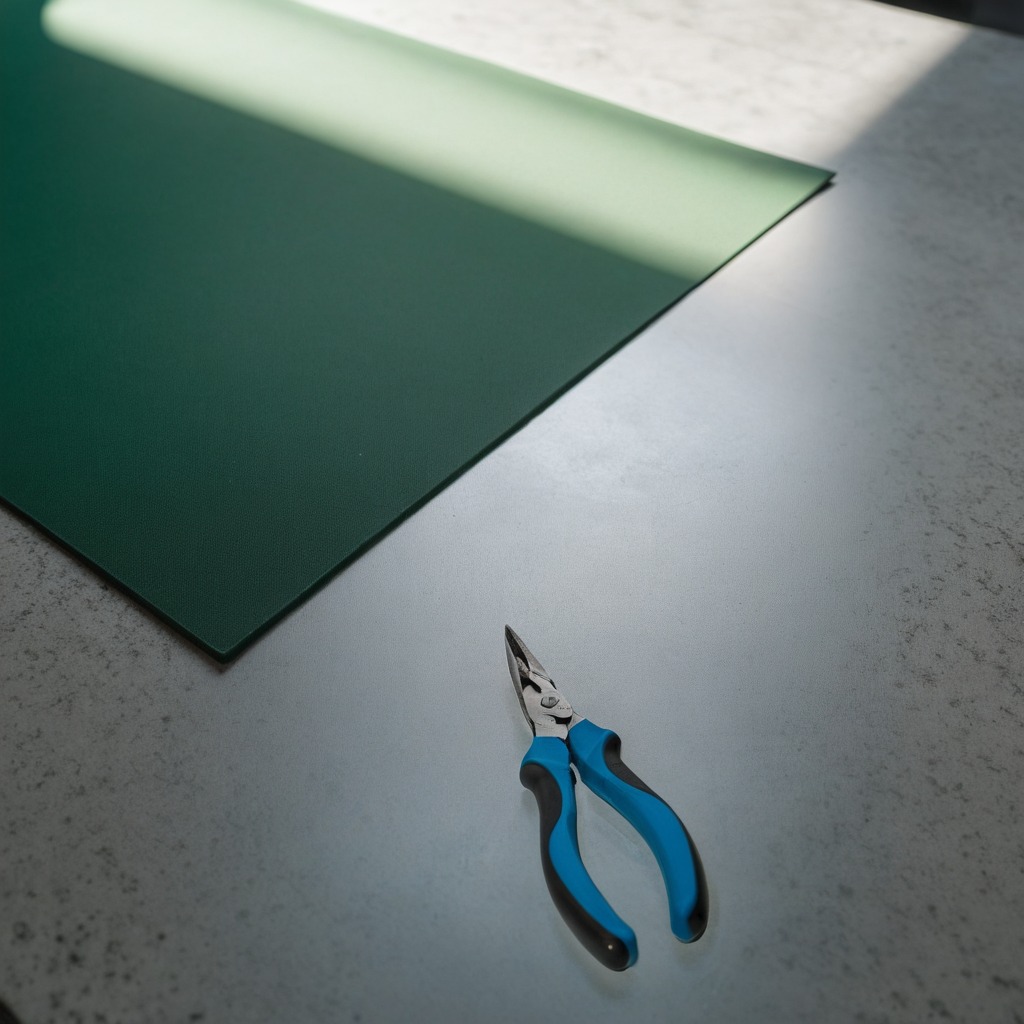
A plier is lying on the clean granite tabletop covered with a green rubber mat inside a workshop under bright overhead lighting crisp shadows high clarity worn but beneath the mat.